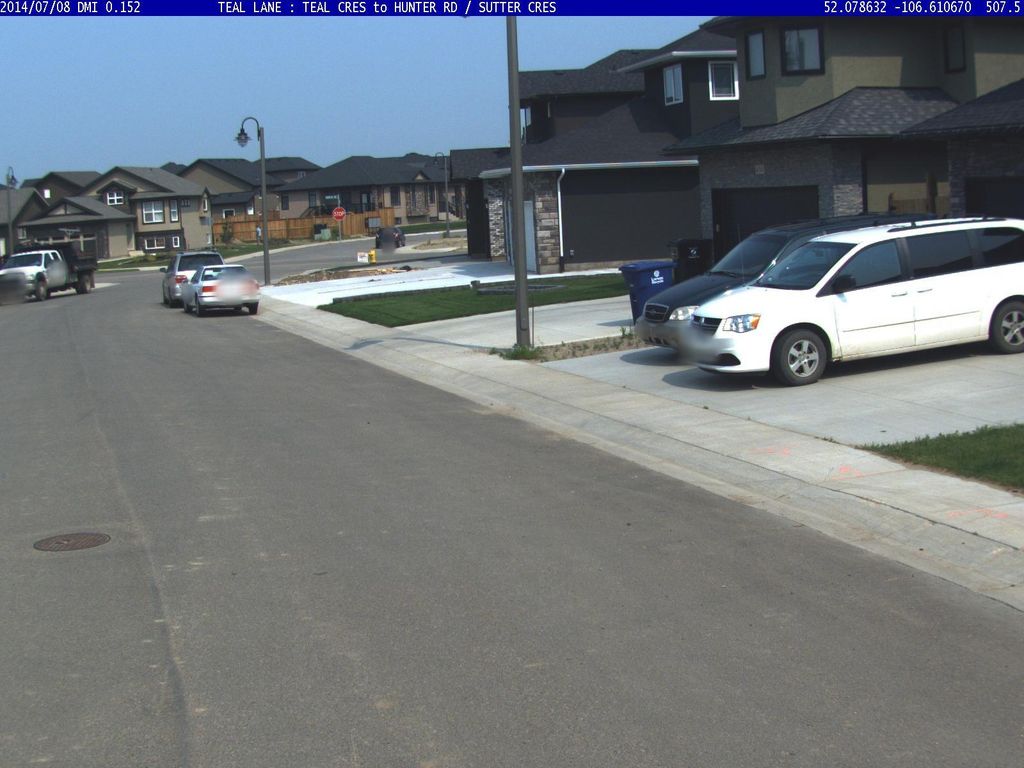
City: saskatoon